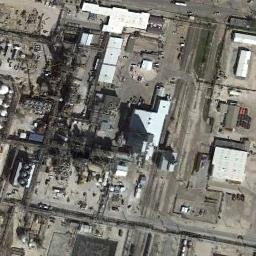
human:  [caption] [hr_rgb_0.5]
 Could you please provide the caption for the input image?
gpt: In an industrial area, There are factories, Roads and some large-scale open-air machinery and equipment, Metal tanks, Pipelines, Etc .

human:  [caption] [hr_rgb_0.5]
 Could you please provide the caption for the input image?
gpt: There are many houses of different shapes and sizes in the industrial zone .

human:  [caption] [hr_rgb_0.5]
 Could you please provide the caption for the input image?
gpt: There are many blue houses in the industrial area .

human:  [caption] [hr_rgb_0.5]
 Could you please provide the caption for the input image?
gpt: The industrial area has lots of industrial equipment and some white workshops .

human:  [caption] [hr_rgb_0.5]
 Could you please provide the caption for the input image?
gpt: There are some black buildings and white buildings on the industrial area .